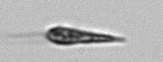
Label: Euglena